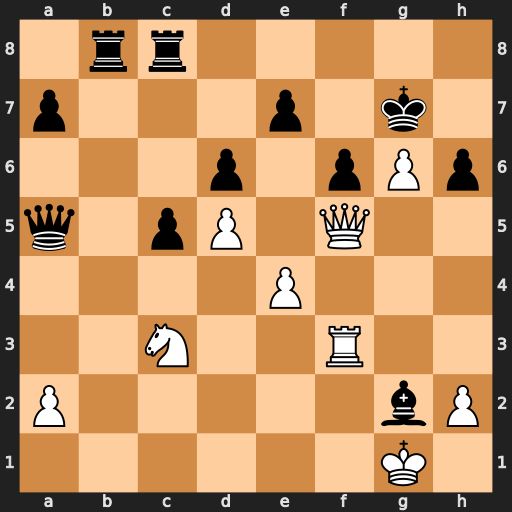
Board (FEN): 1rr5/p3p1k1/3p1pPp/q1pP1Q2/4P3/2N2R2/P5bP/6K1
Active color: w
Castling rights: -
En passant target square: -
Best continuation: Qe6 Rf8 Qxe7+